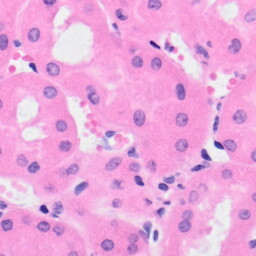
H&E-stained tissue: Kidney